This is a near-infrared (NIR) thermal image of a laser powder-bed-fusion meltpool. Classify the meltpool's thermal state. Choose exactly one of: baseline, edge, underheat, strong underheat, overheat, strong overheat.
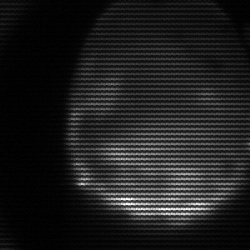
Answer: edge